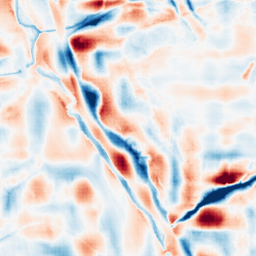
Category: wavelet
Decomposition family: wavelet_dwt
Decomposition parameters: wavelet: sym4
level: 5
Upsampling method: sinc_blackman
Upsampling parameters: scale: 8
kernel_size: 16
Upsampling scale: 8